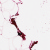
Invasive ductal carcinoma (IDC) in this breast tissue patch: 0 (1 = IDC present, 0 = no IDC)